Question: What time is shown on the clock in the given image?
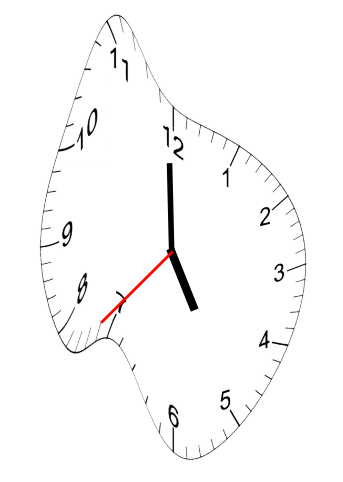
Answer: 04:59:37